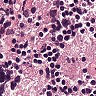
Metastatic tissue present: no